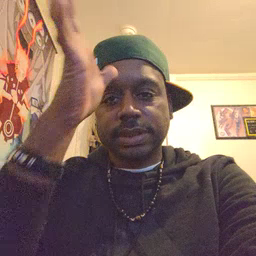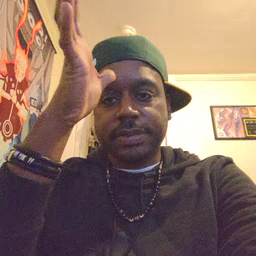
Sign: dad